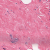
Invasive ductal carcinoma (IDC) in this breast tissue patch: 0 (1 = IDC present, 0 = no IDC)